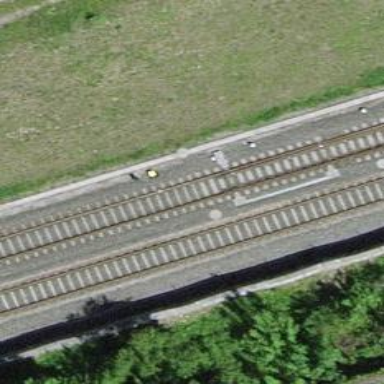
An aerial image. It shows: Railway switch.